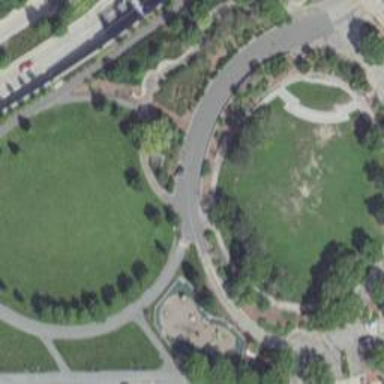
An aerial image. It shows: Park.